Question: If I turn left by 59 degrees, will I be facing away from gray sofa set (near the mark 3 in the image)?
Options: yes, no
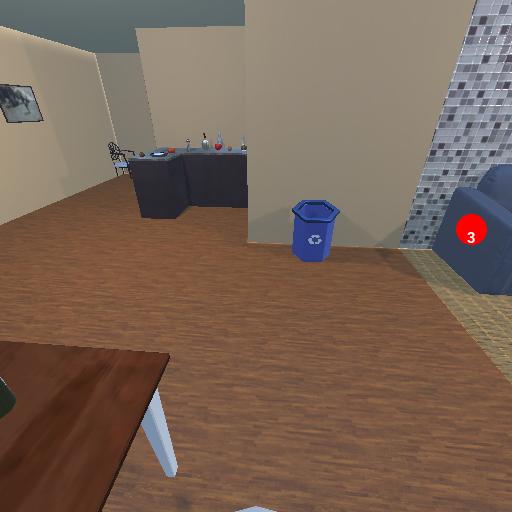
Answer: yes